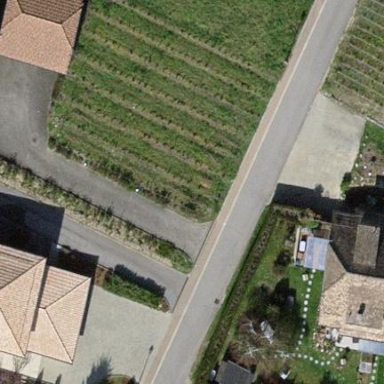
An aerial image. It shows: Vineyard where grapes are grown.